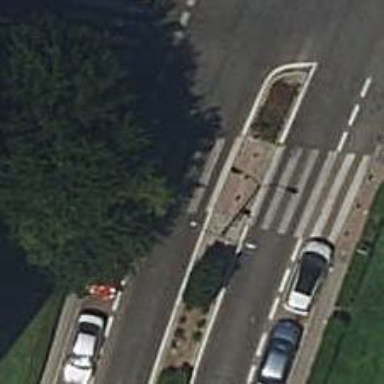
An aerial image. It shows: Bollard.